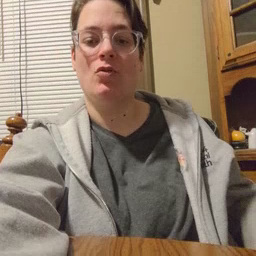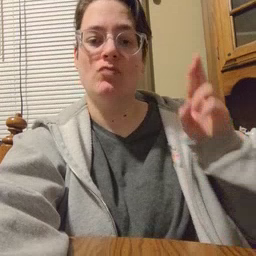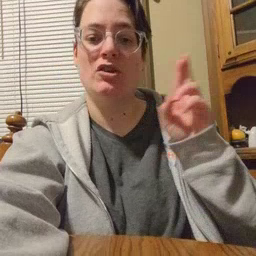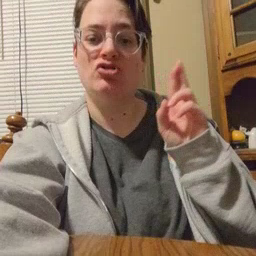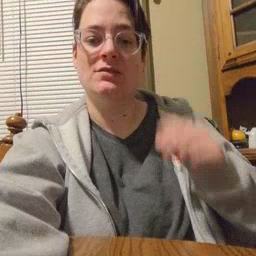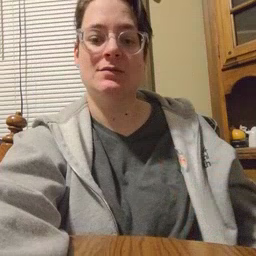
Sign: refrigerator